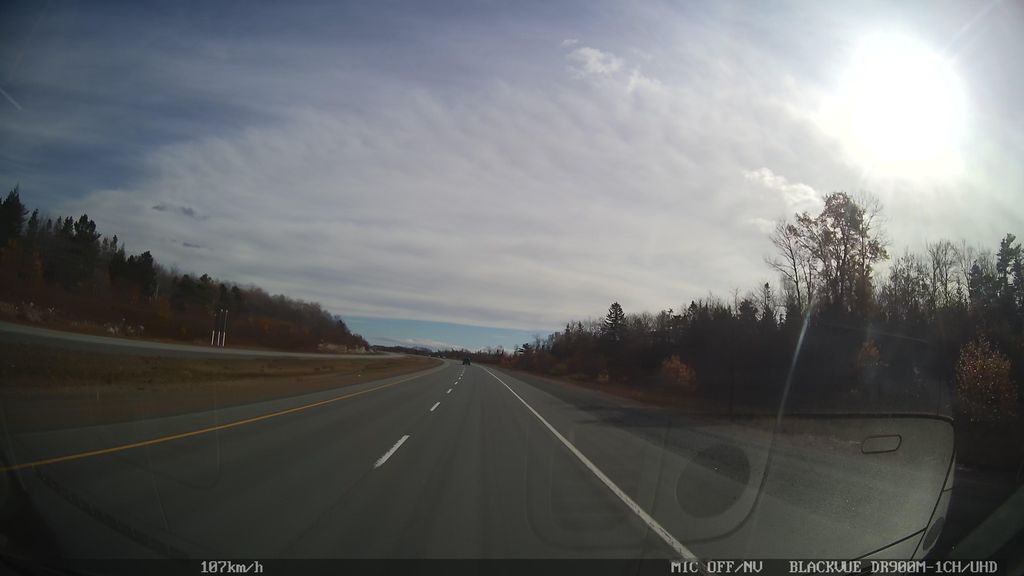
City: halifax